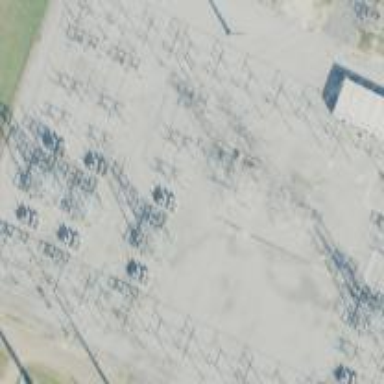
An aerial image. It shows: Switch for power supply.